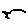
Label: bird